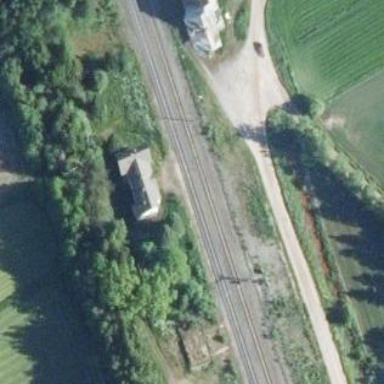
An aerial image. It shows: Site related to the railway.